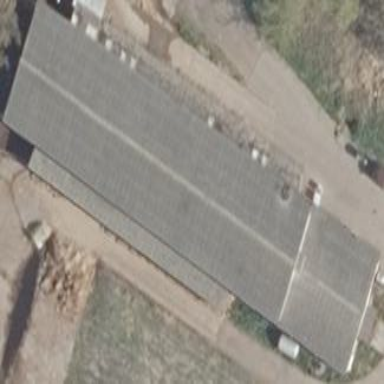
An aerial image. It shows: Gabled grey roof on farm auxiliary building. The roof is oriented along the length of the structure.